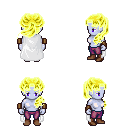
a pixel art fantasy rpg character, female body template, dark elf, purple skin, white cape, magenta pants, gold princess hairstyle, leather bracers, brown shoes, four views (front, back, left, right), 2x2 character sprite sheet, small pixel art, hard edges, no anti-aliasing